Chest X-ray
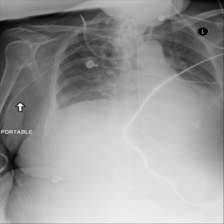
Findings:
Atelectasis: positive
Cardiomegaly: negative
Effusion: negative
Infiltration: negative
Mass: negative
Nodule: negative
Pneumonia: negative
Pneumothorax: negative
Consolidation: positive
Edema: negative
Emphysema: negative
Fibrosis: negative
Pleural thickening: negative
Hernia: negative